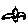
Label: bird